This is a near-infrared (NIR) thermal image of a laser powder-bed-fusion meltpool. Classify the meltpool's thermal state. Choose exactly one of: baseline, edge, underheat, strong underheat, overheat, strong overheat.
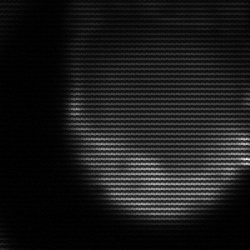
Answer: edge